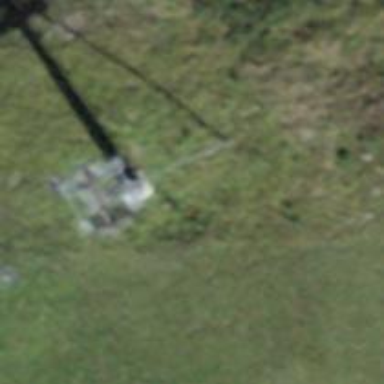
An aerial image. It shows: Pylon for aerialway.